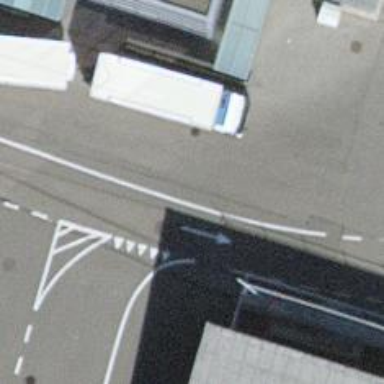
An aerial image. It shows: Railway level crossing.